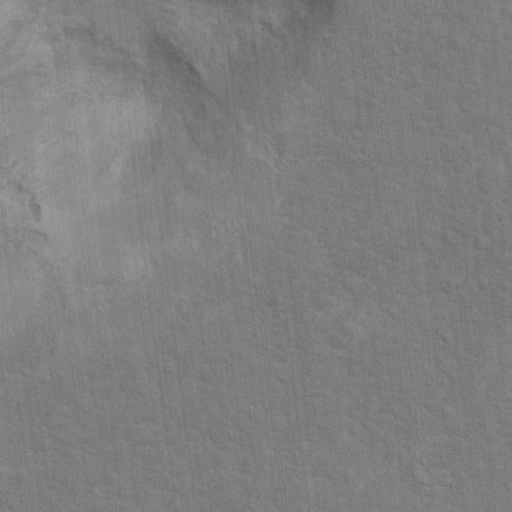
Objects detected: cone, cone